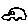
Label: car